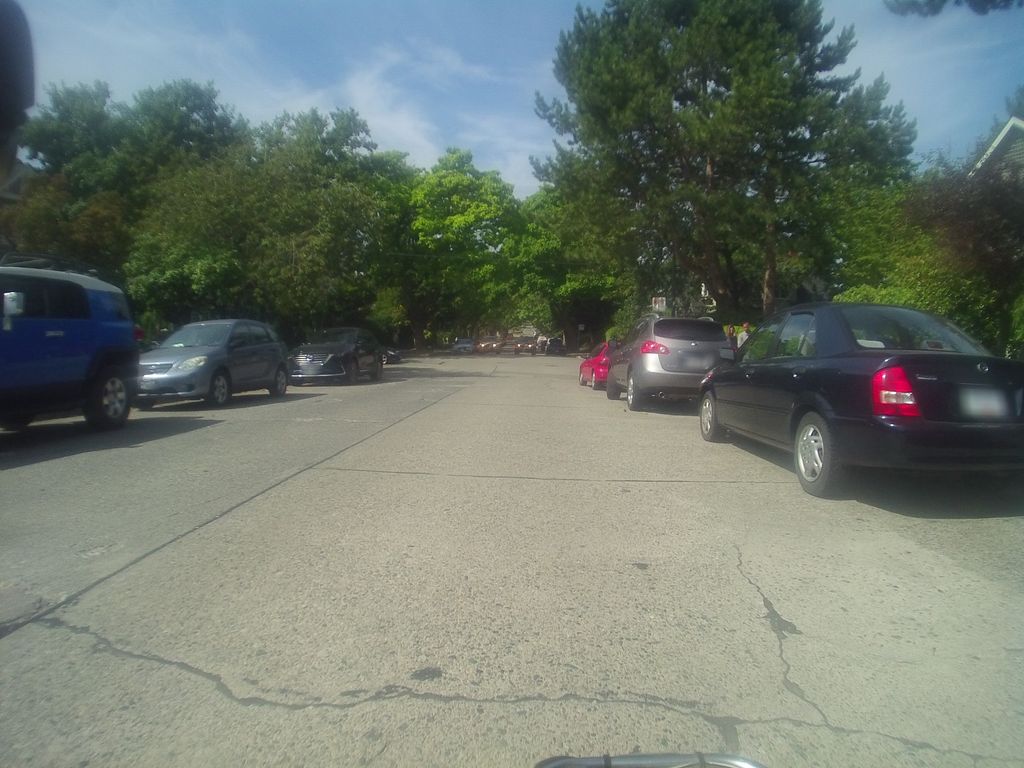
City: vancouver